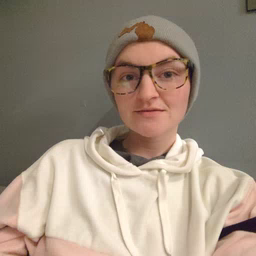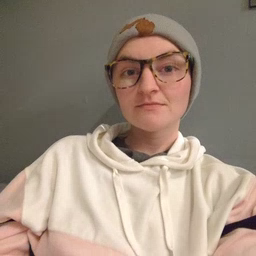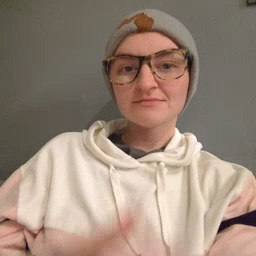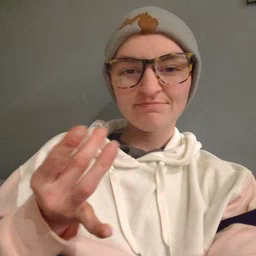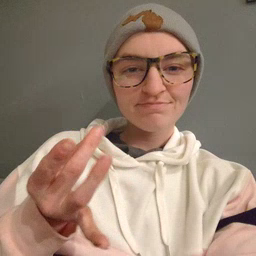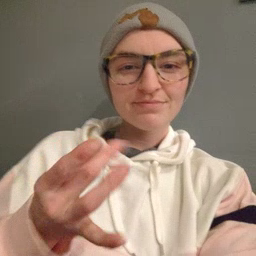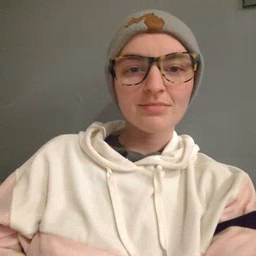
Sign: sticky